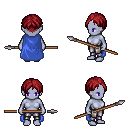
a pixel art fantasy rpg character, female body template, dark elf, purple skin, blue cape, metal pants, brunette parted hairstyle, spear, four views (front, back, left, right), 2x2 character sprite sheet, small pixel art, hard edges, no anti-aliasing